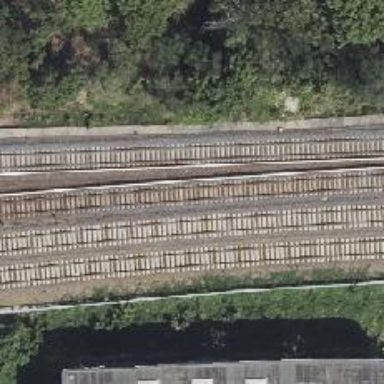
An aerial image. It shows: Railway signal.